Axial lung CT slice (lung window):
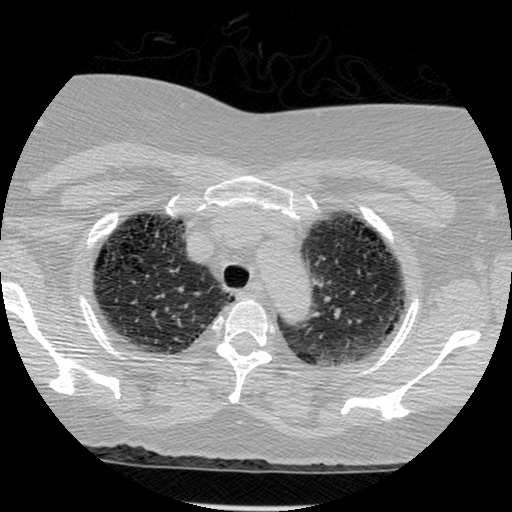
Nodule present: no